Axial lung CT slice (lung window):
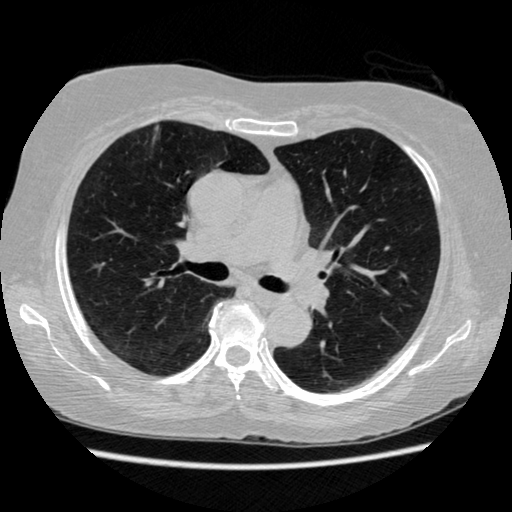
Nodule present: no